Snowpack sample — Rabbit Ears Pass, Jackson County, Colorado, USA (12/17/25, 1:08 PM MST)
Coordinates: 40.387, -106.625
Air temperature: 34 °F
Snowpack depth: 46 cm
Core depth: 20 cm
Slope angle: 6°, slope face: 165°
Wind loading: medium
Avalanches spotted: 0
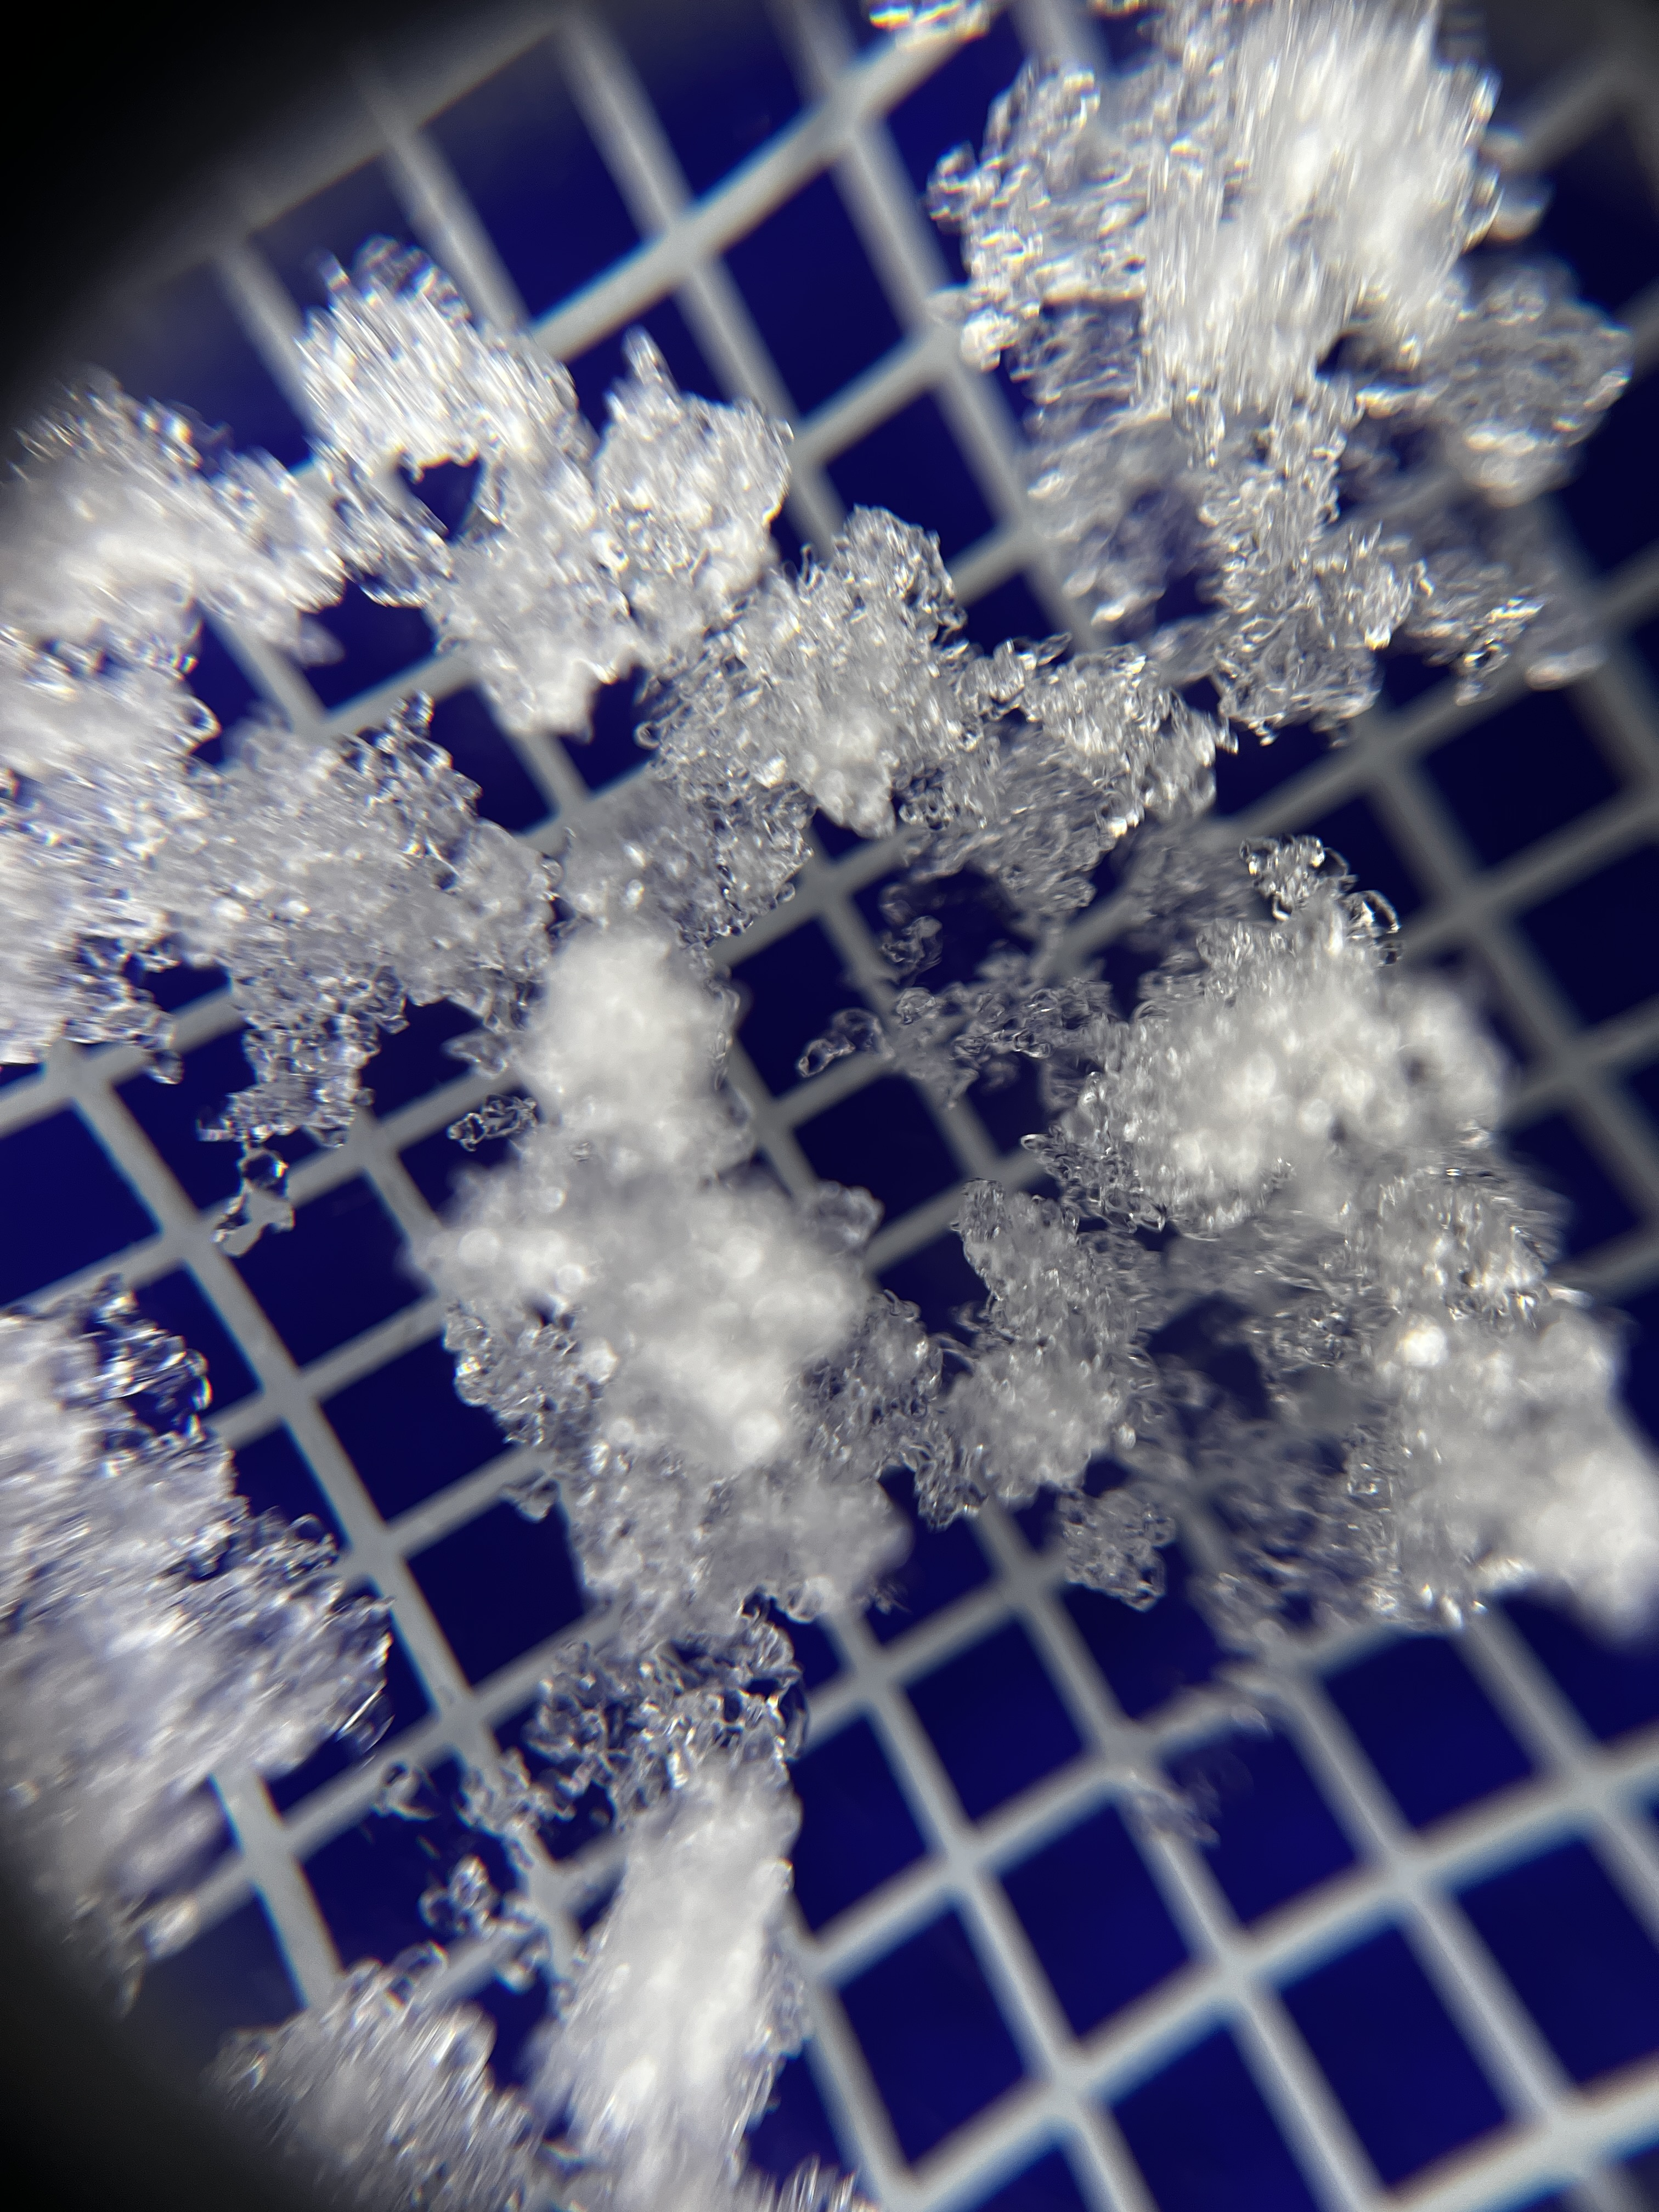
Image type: magnified_profile
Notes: No avalanches spotted nearby, although collected in a meadowy area with minimal risk on this face of the pass.